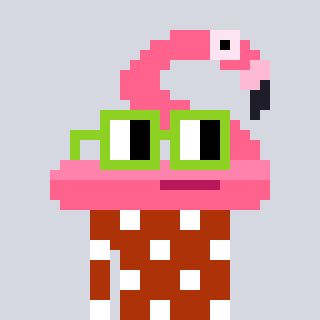
a pixel art character with square light green glasses, a flamingo-shaped head and a hotbrown-colored body on a cool background